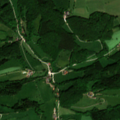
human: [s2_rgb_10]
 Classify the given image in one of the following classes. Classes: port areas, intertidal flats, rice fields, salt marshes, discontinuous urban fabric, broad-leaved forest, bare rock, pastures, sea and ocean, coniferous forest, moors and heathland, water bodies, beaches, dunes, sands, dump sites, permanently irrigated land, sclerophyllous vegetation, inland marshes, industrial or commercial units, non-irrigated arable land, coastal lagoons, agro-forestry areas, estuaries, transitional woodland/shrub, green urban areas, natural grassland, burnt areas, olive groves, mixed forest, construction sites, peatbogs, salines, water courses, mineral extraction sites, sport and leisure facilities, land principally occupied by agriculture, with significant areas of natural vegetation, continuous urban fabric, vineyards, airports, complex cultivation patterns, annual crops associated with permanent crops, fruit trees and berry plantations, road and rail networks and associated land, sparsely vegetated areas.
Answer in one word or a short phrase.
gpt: pastures, complex cultivation patterns, mixed forest